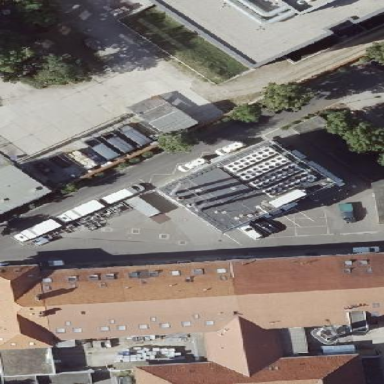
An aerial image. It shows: There is building with gas power generator.